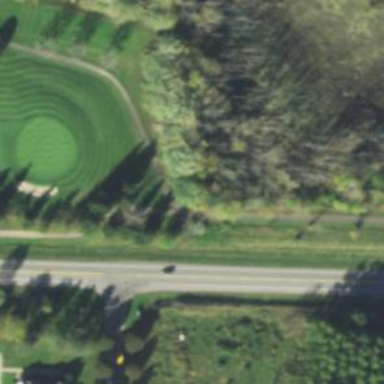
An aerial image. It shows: Service road used as golf cart path.